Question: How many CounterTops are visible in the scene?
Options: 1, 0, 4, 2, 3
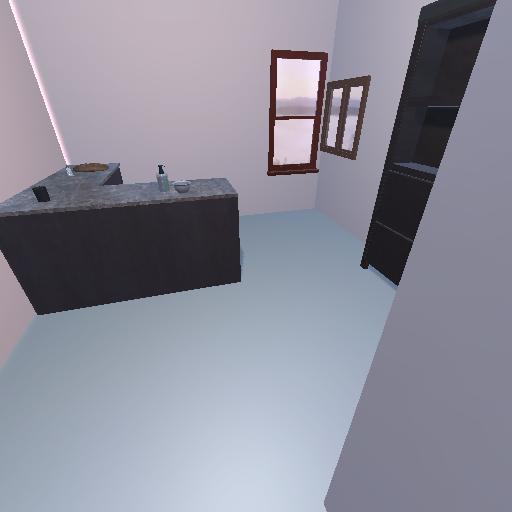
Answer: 1